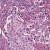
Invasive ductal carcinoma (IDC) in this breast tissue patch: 1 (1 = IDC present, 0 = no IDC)